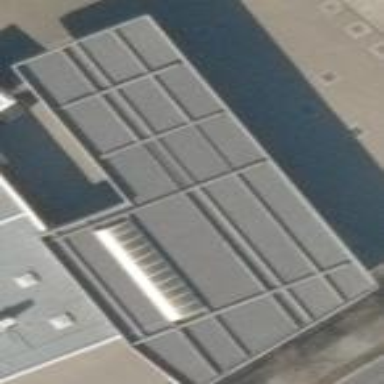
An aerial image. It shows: View of roof of building.